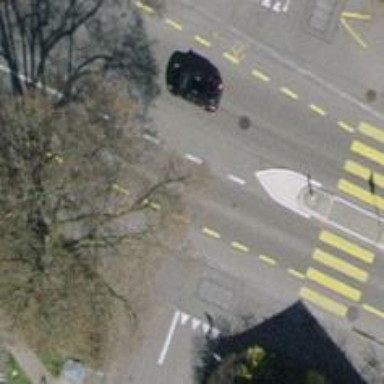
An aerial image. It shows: Primary highway with trolley wires overhead. The surface of the road is asphalt.